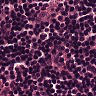
Metastatic tissue present: no